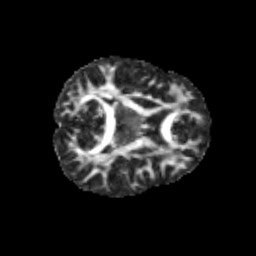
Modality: FA
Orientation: axial
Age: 11
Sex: male
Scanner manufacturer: siemens
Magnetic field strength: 3 T
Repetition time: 3.8 s
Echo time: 0.07 s